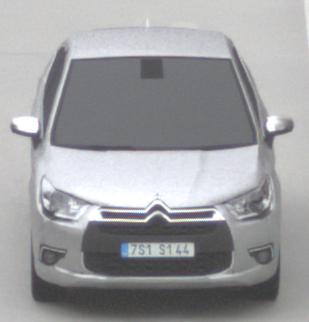
Make: Citroen
Model: DS 4 VTi 120
Detailed model: DS 4
Model produced from: 2011/05
Model produced until: 2015/01
Doors: 5
Color: white
Road condition: dry road
Daytime: morning or afternoon
Contrast: low contrast